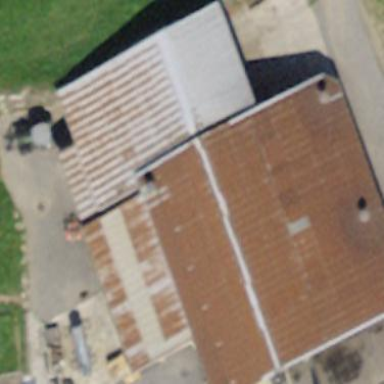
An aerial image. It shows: Cowshed building.